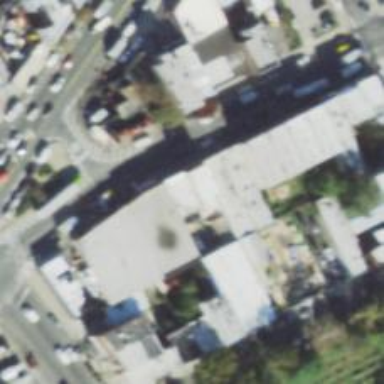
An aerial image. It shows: Convenience shop.